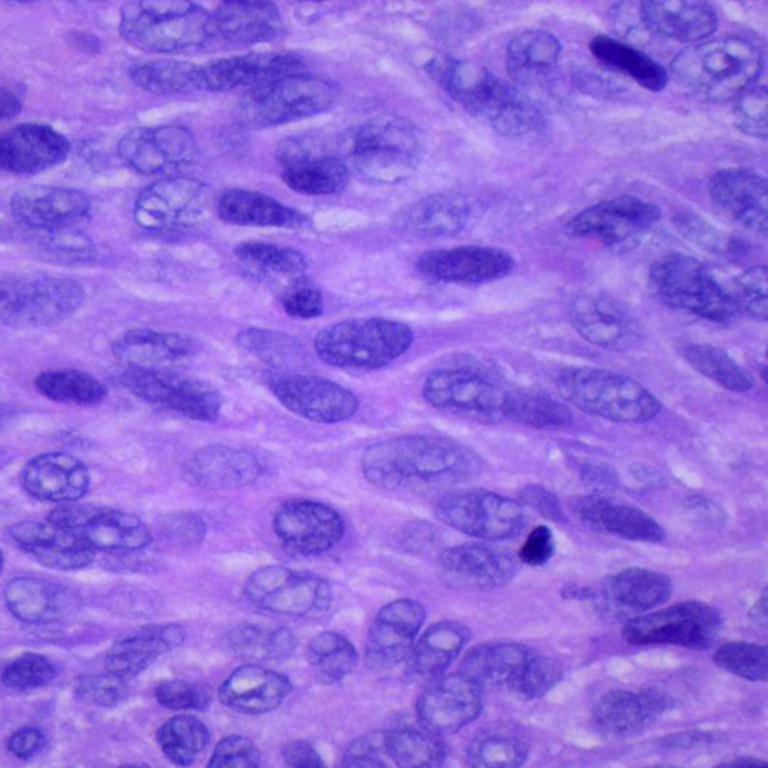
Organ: lung
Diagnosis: squamous carcinomas